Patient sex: M
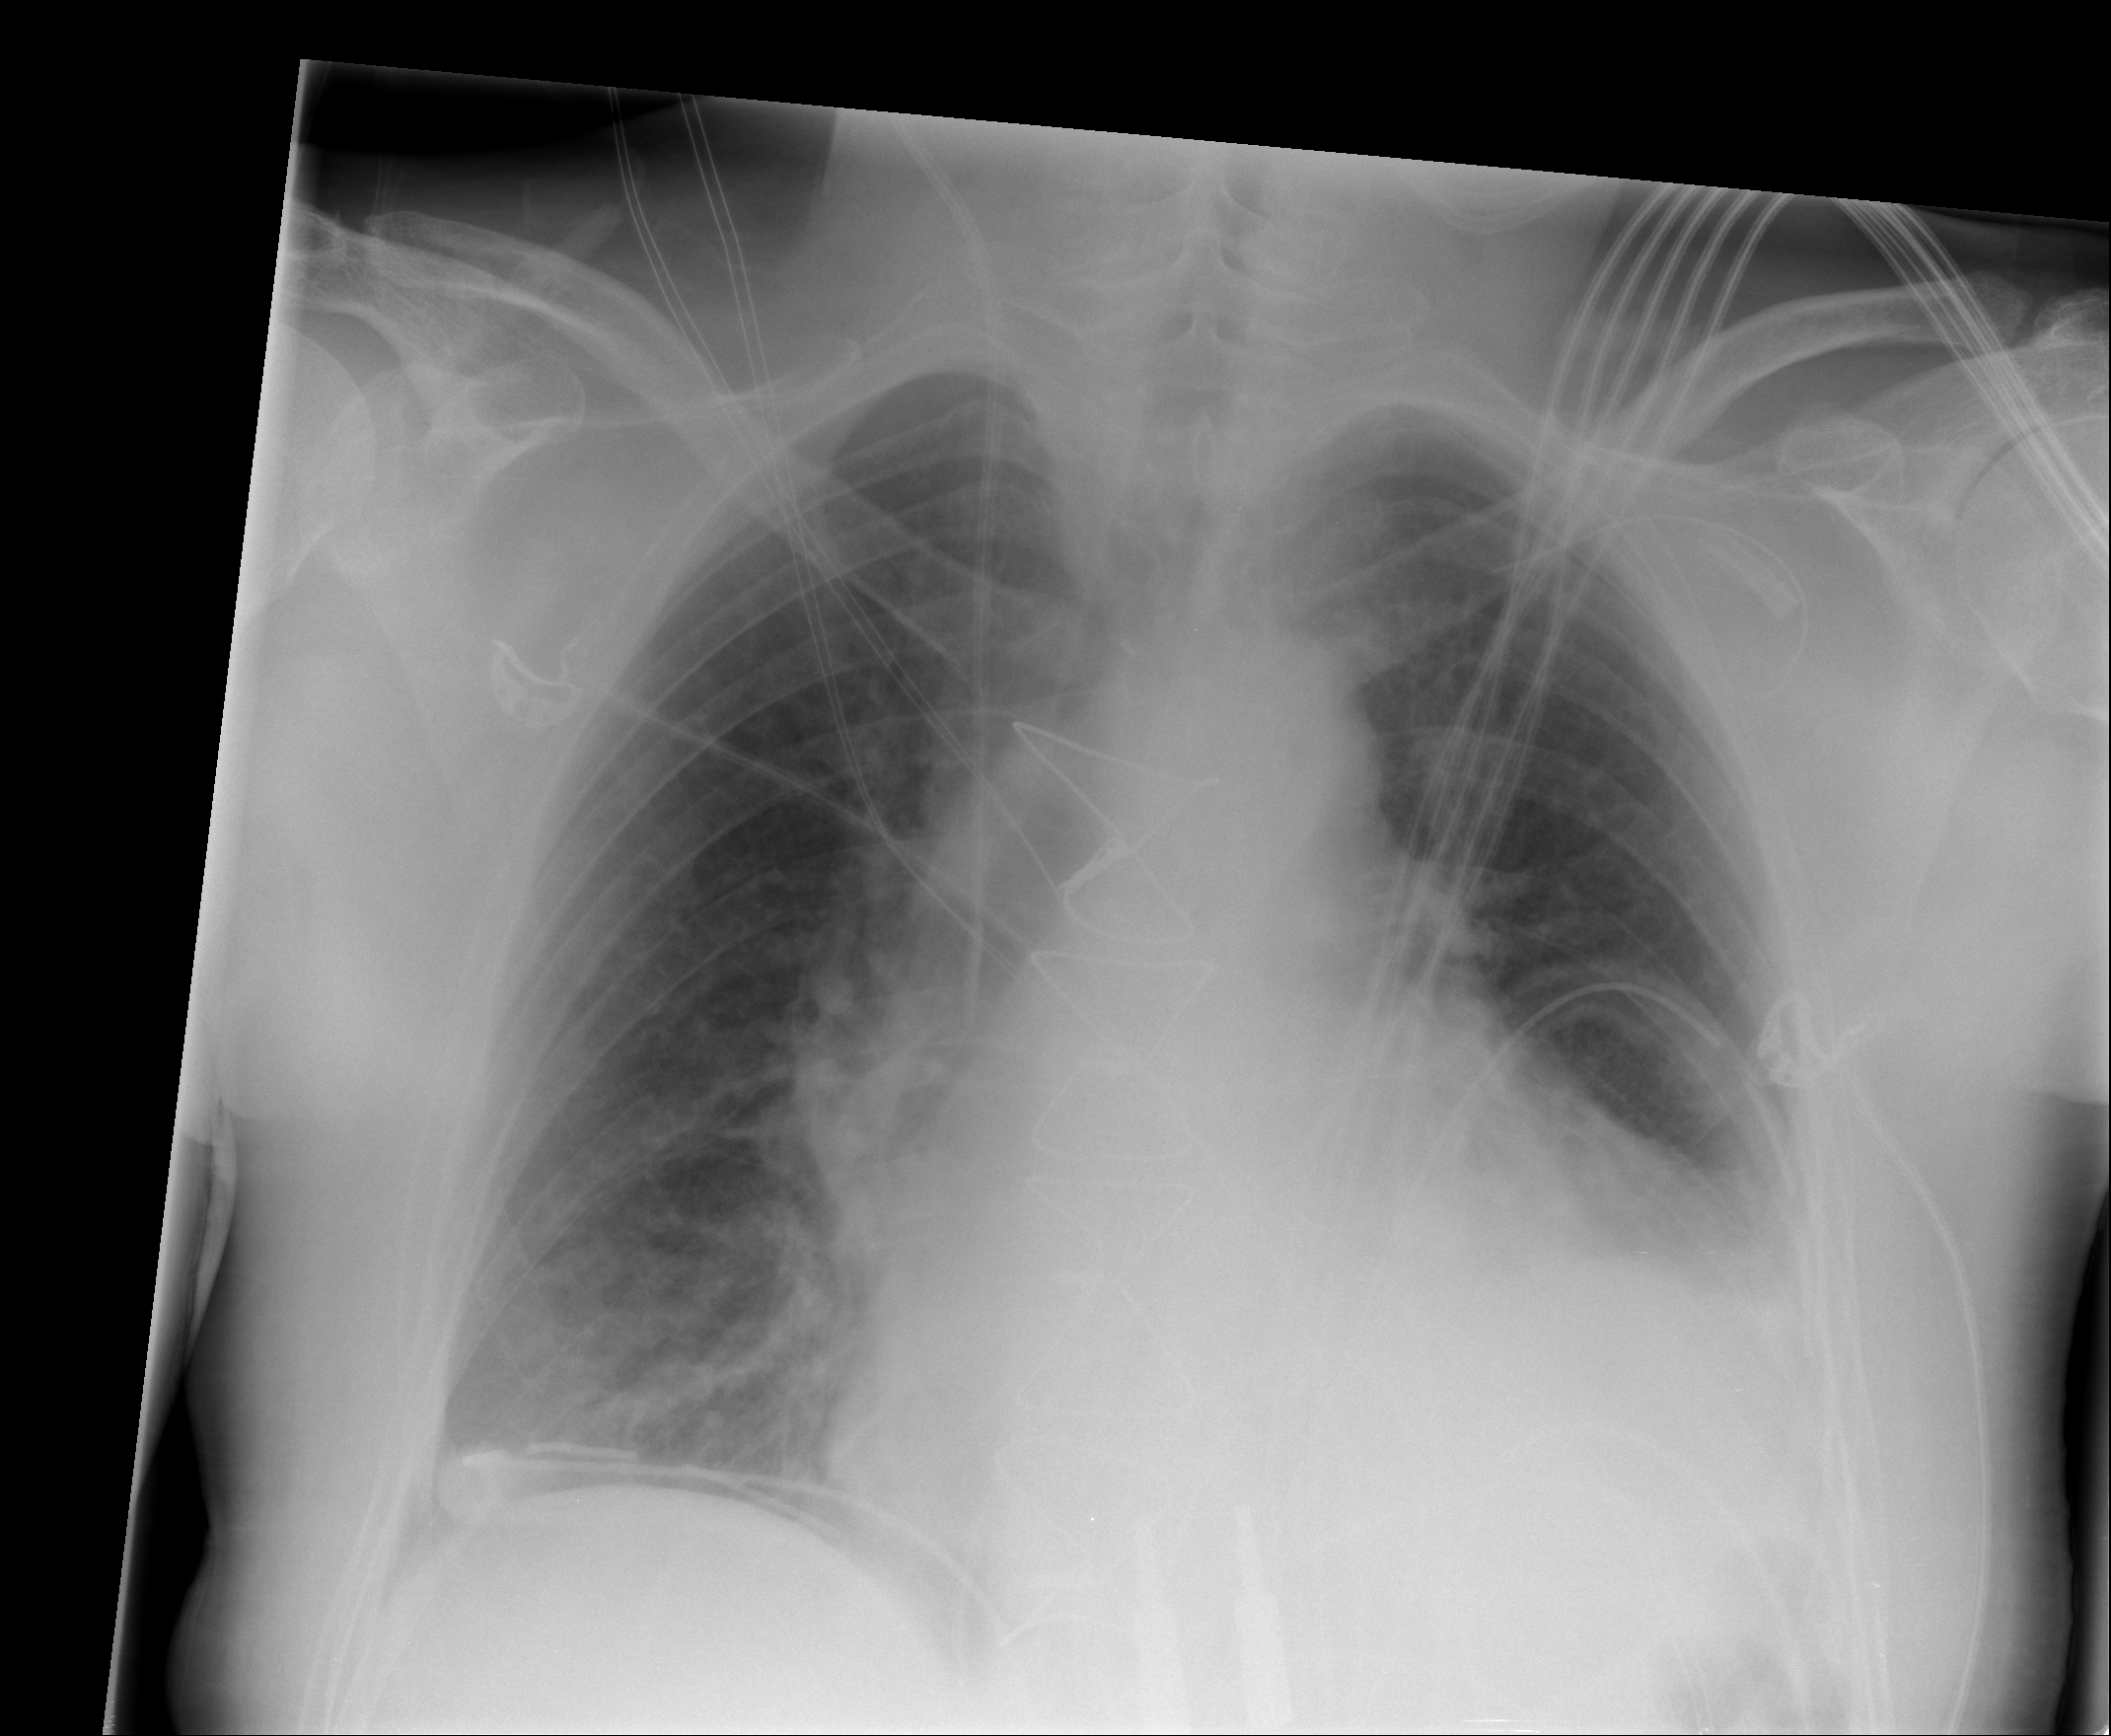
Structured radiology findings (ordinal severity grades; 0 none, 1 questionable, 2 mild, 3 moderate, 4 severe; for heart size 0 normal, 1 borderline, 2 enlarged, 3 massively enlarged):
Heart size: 2
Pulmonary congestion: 1
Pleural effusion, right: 0
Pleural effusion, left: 2
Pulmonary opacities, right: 2
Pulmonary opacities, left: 0
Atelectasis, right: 2
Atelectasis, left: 2